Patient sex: M
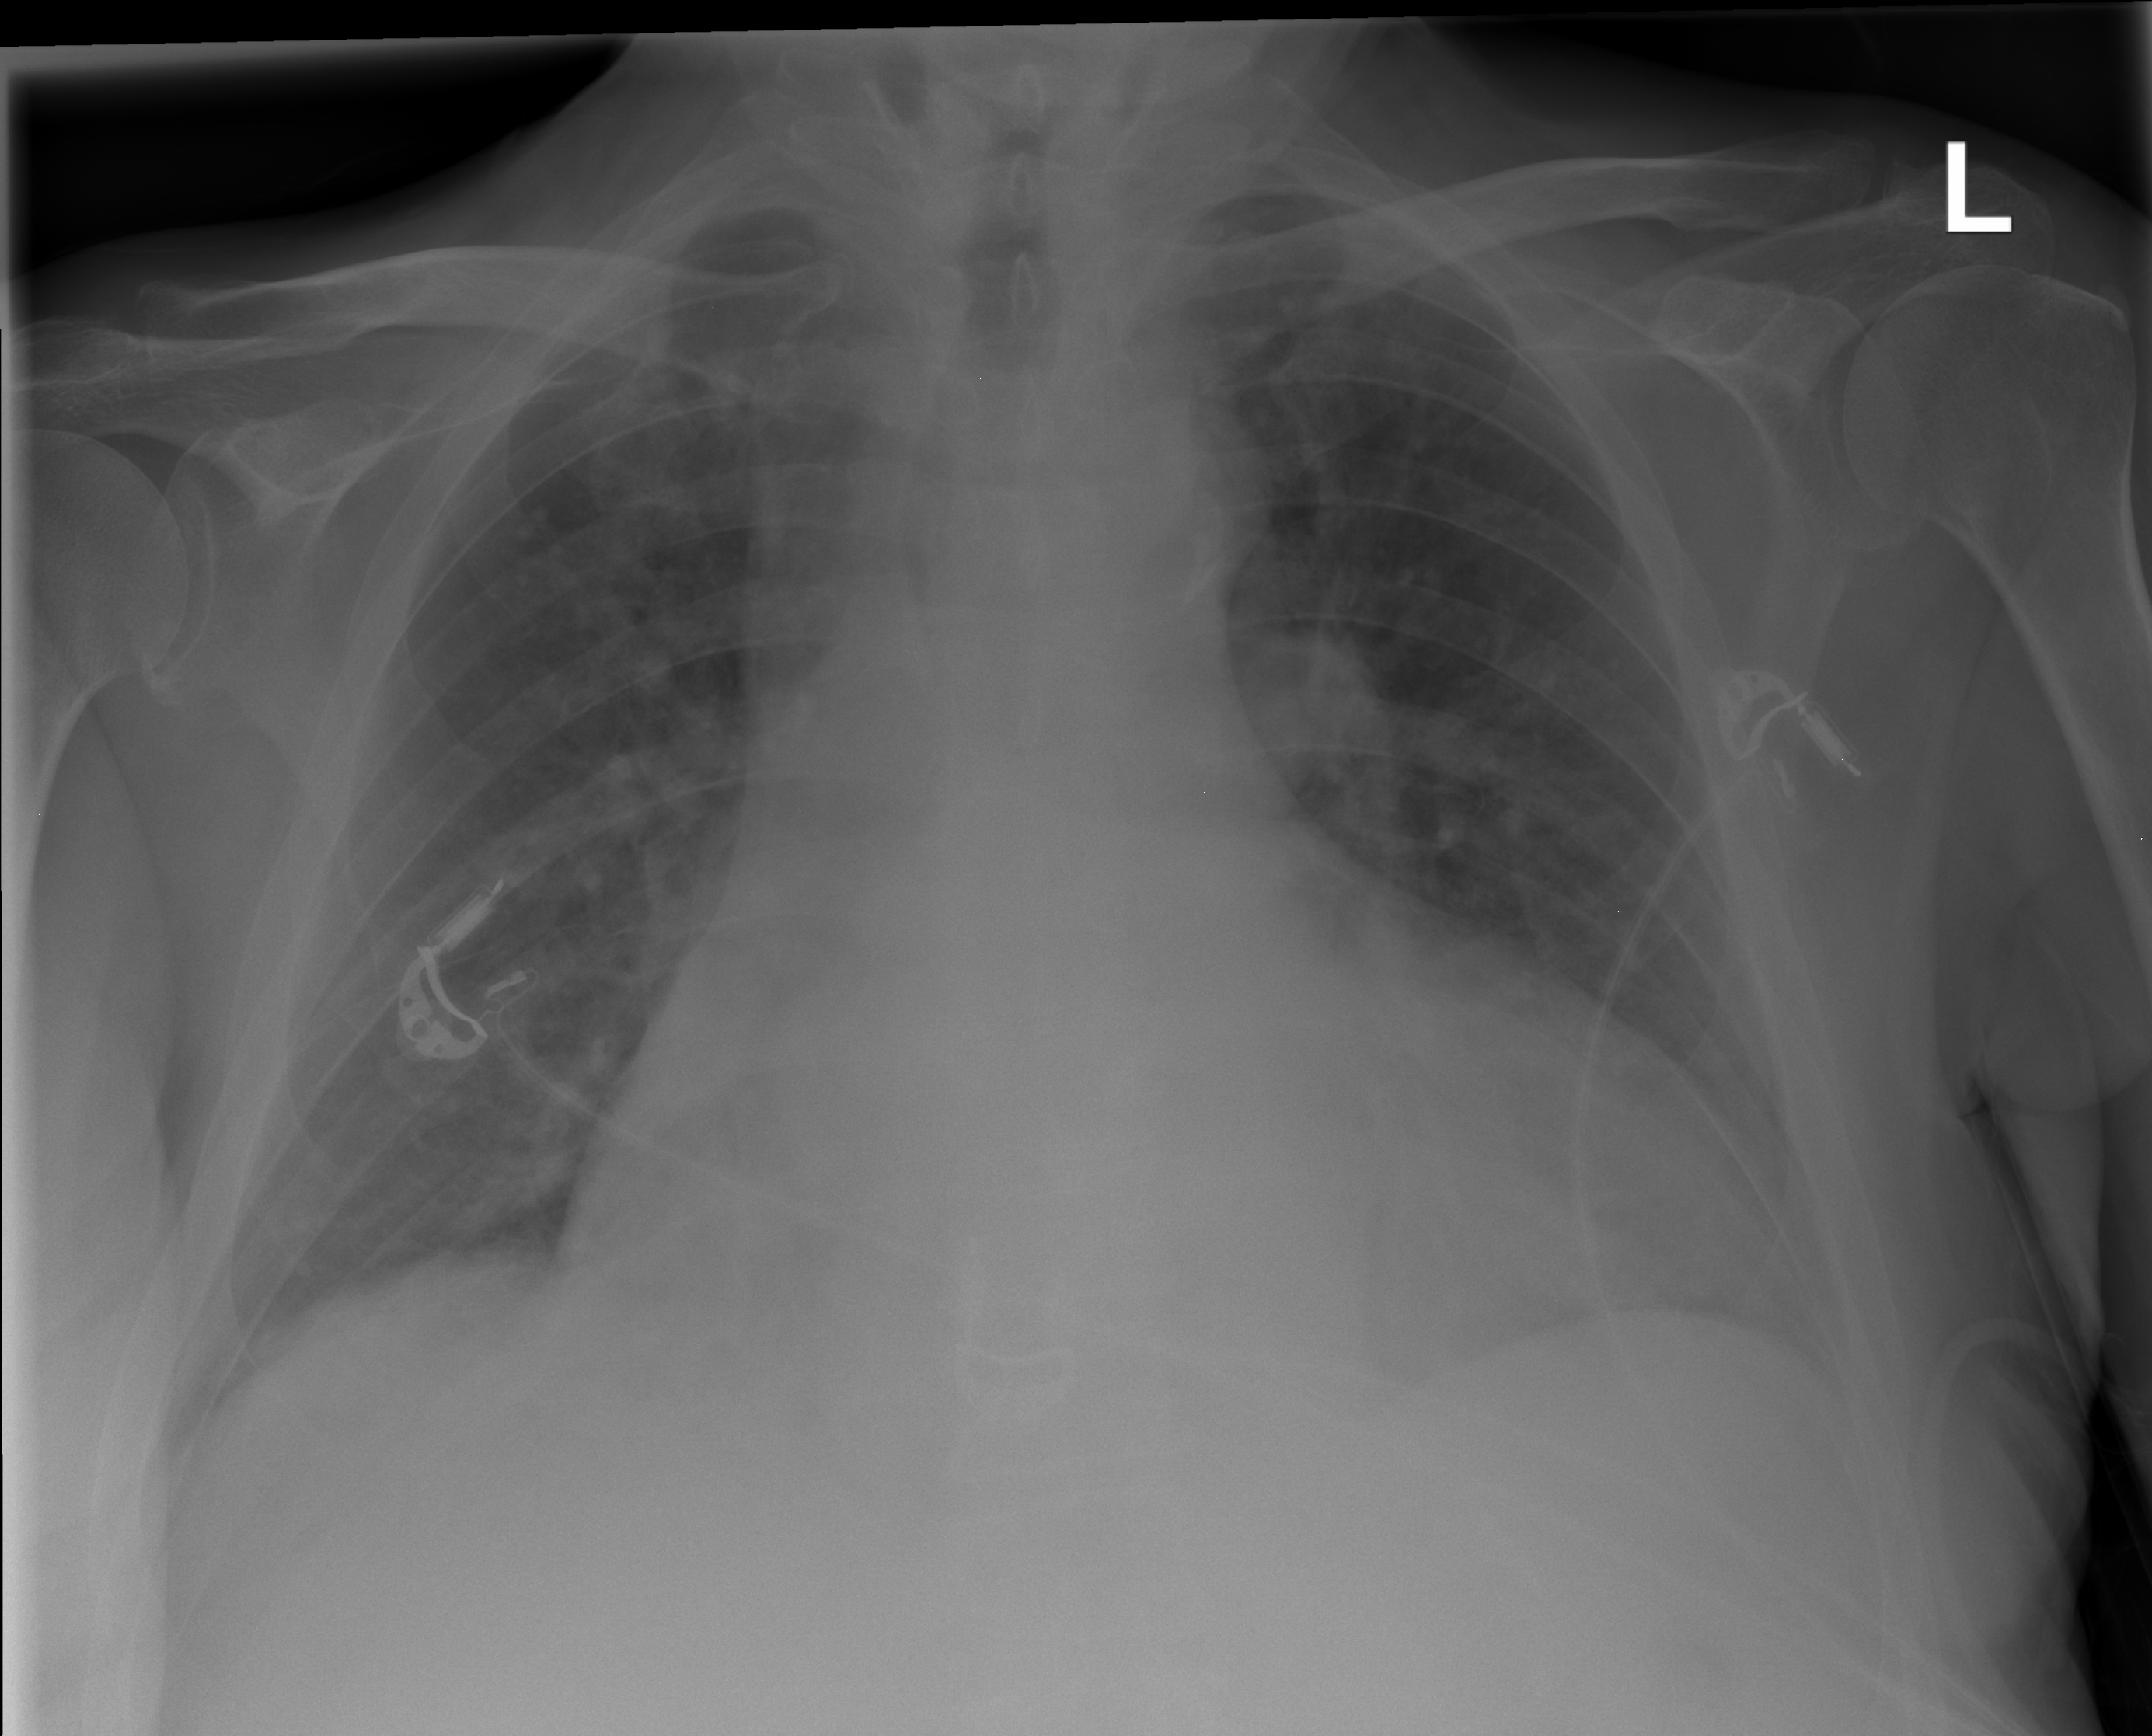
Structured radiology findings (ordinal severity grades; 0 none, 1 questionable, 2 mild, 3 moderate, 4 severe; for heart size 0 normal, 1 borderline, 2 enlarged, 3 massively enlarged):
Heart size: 3
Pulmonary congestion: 0
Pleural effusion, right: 0
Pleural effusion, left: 1
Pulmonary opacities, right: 0
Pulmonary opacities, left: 0
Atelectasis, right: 0
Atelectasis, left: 0